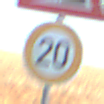
Verkehrszeichen: Geschwindigkeit20
Zusatzzeichen oben: Arbeitsstelle
Umgebung: Outdoor, Nature
Tageszeit: SunriseSunset
Wetter: Clear
Licht: Natural
Jahreszeit: NotSpecified
Kontrast: HighContrast